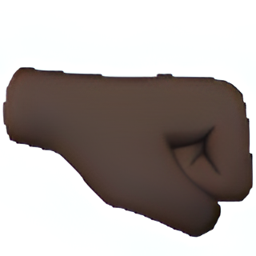
Name: right facing fist
Emoji: 🤜🏿
Group: People & Body
Sub-group: hand-fingers-closed